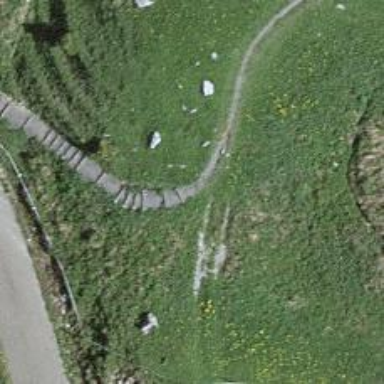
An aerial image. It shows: Unpaved path.